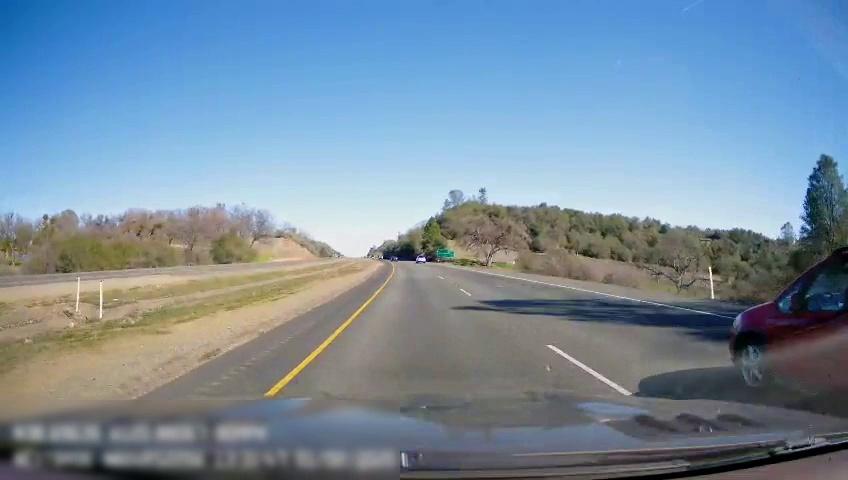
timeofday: Day
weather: Sunny
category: Drivable Space
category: Drivable Space
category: Vehicles | Car
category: Vehicles | SUV
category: Lanes | Current Lane
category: Lanes | Current Lane
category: Lanes | Alternate Lane
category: Traffic | Signs